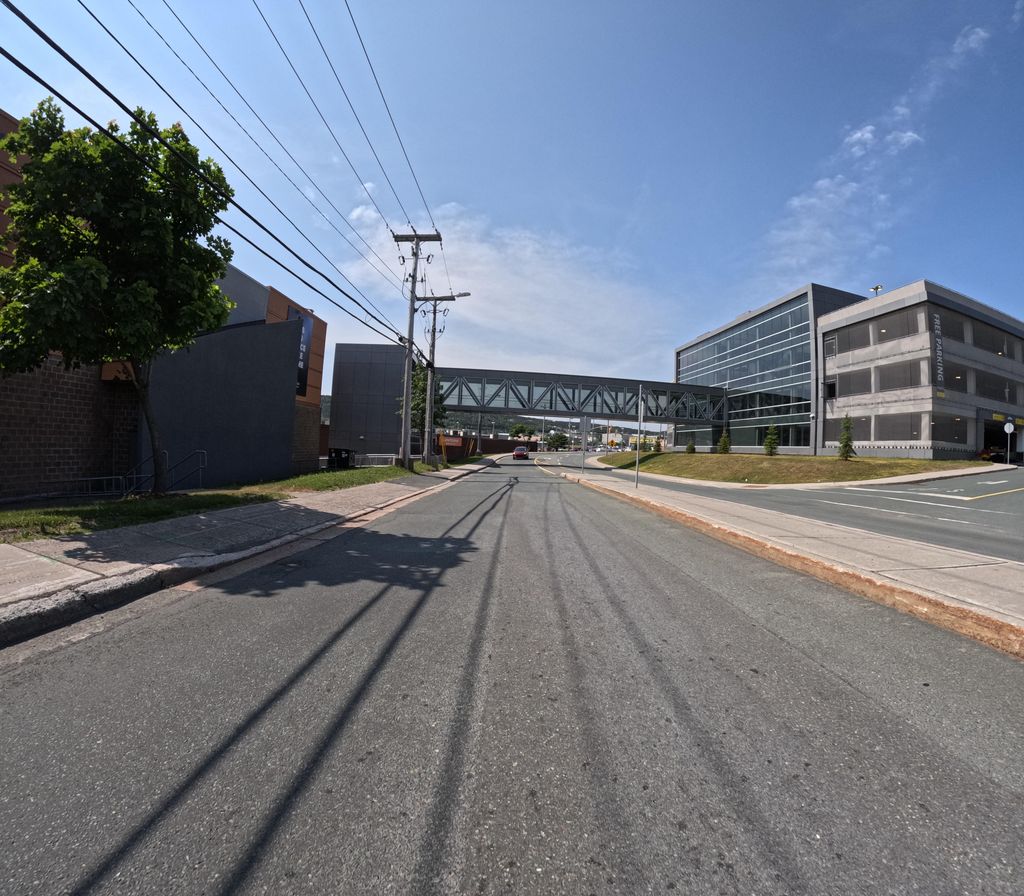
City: st_johns